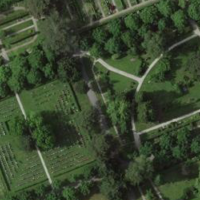
EUNIS habitat code: 53
Species observed at this site:
Symphoricarpos albus